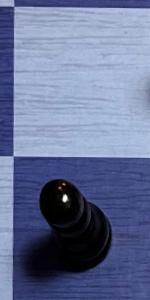
Label: Pawn_Black